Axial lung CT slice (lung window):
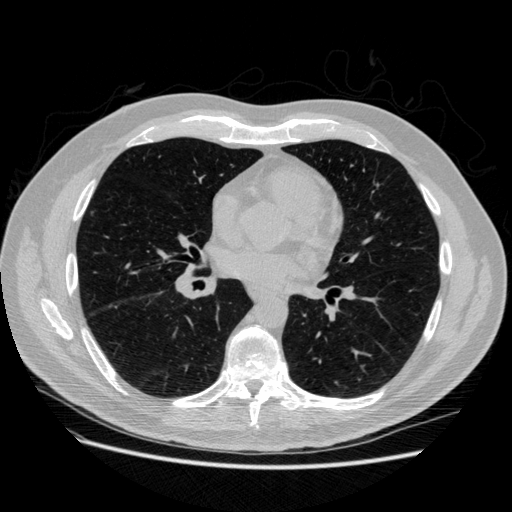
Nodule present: no